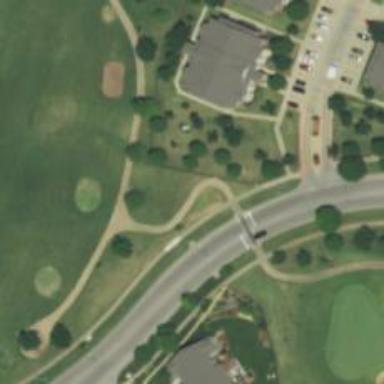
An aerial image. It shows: Service road used as golf cart path.